Field crop: maize
Growth stage: 2
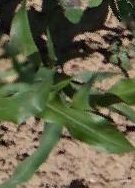
Species: maize